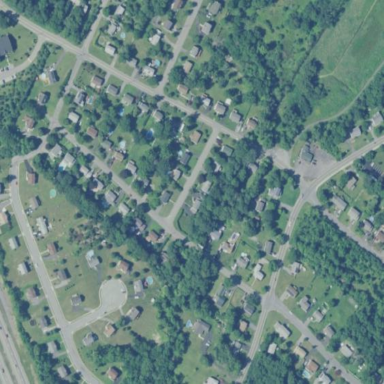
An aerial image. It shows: Residential area within neighborhood.